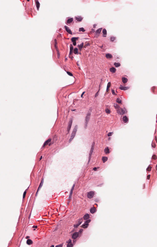
Tumor epithelial tissue: no
Tumor-associated stroma tissue: no
Normal tissue: yes